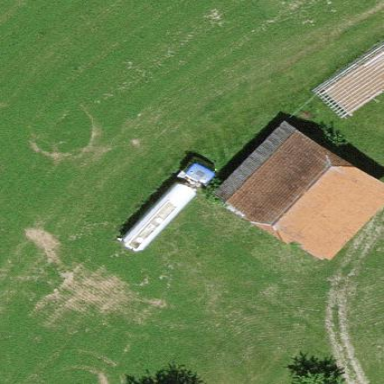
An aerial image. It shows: Rural barn.